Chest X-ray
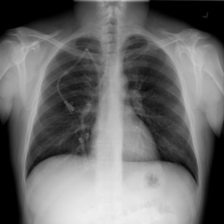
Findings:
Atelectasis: negative
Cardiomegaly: negative
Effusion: negative
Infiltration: negative
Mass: negative
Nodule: negative
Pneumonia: negative
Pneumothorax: negative
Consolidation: negative
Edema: negative
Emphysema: negative
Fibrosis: negative
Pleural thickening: negative
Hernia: negative